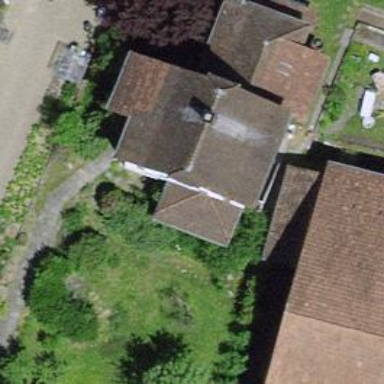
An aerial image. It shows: Detached building with half-hipped roof.